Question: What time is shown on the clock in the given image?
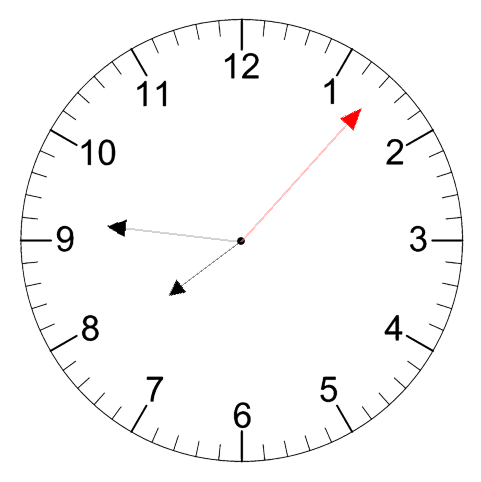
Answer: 07:46:07